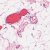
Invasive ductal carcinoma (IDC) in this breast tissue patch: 0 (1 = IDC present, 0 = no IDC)